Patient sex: M
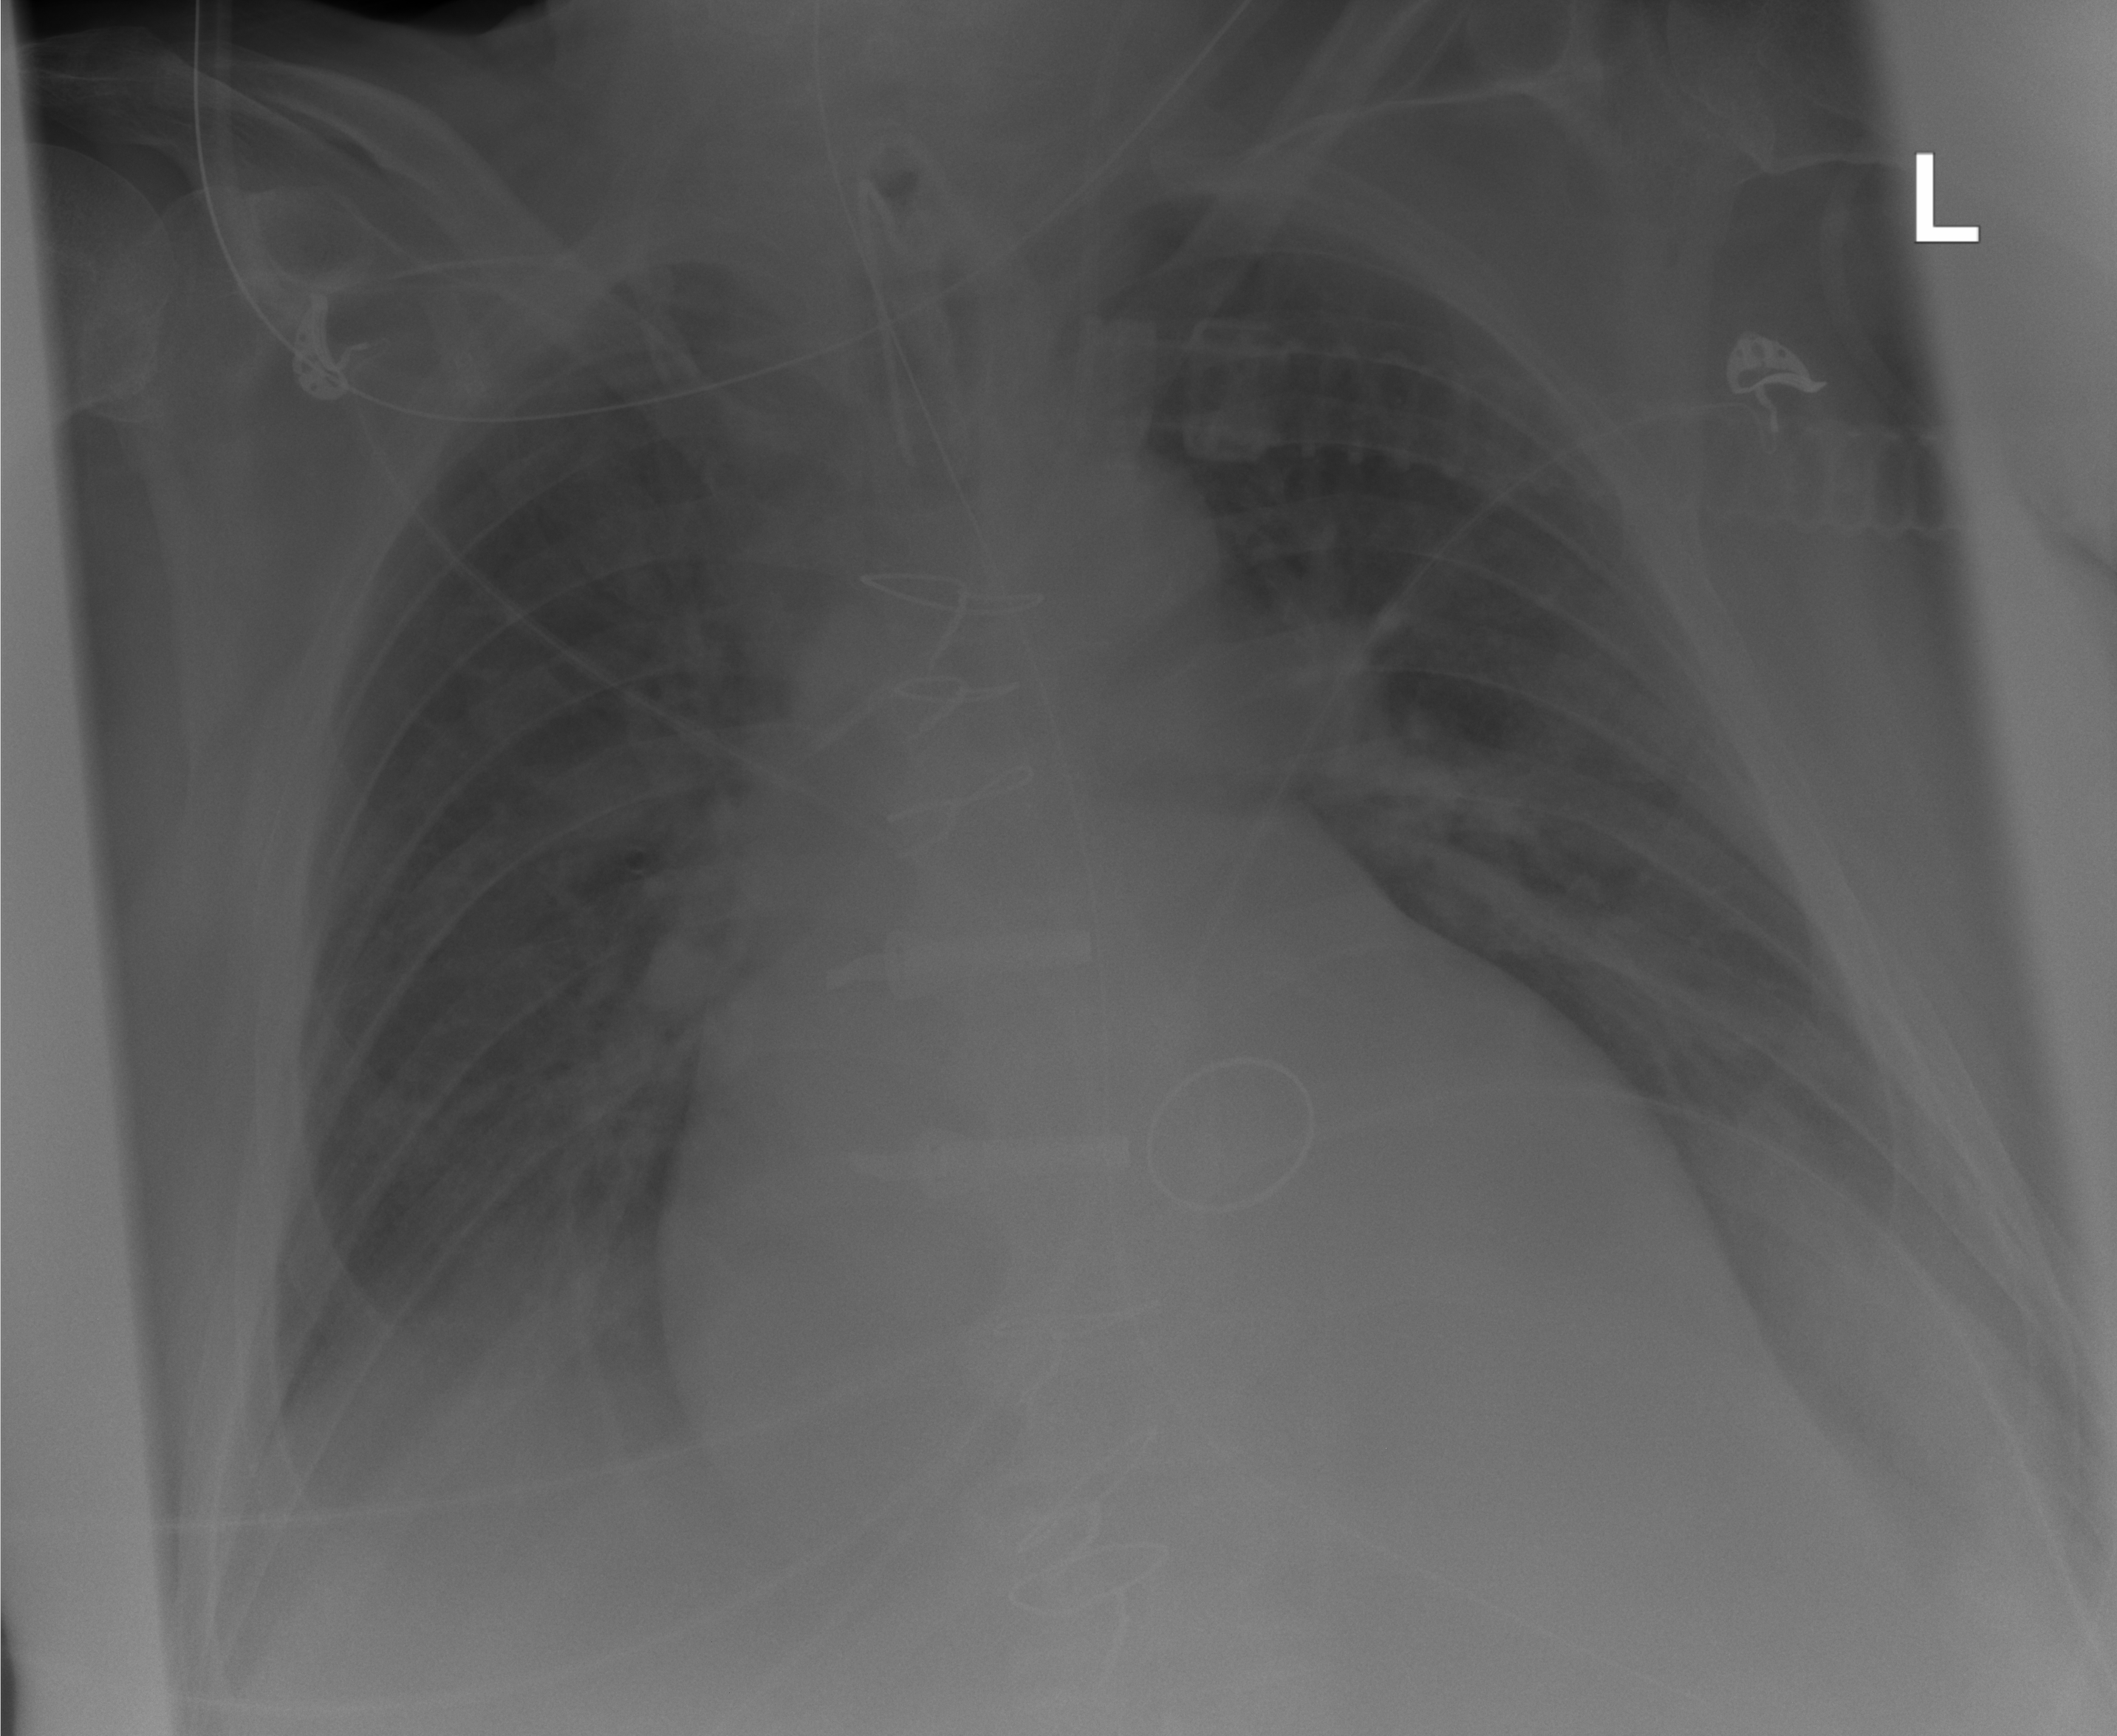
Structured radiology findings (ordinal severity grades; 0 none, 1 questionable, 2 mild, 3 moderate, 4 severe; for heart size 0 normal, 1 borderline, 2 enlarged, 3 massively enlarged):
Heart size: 2
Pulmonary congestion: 2
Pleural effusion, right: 2
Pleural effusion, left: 2
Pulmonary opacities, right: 0
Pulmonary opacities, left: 0
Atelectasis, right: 2
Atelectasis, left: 2